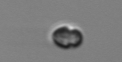
Label: Heterocapsa_rotundata